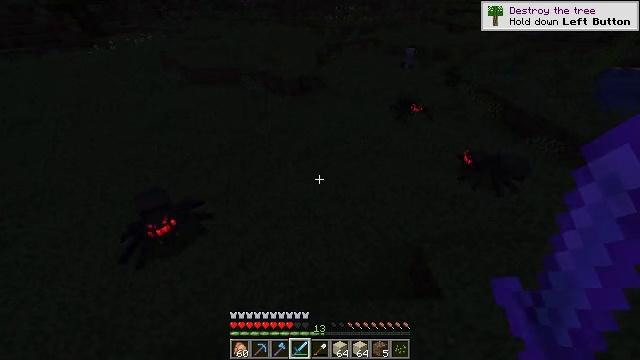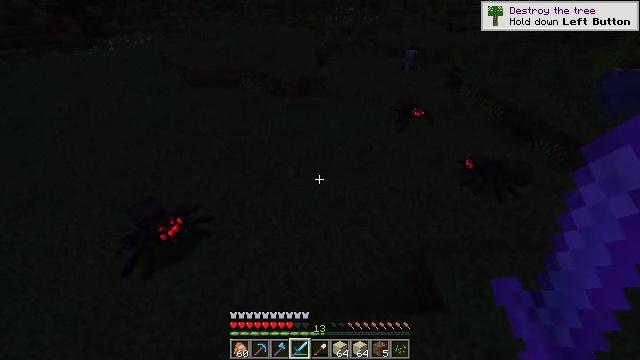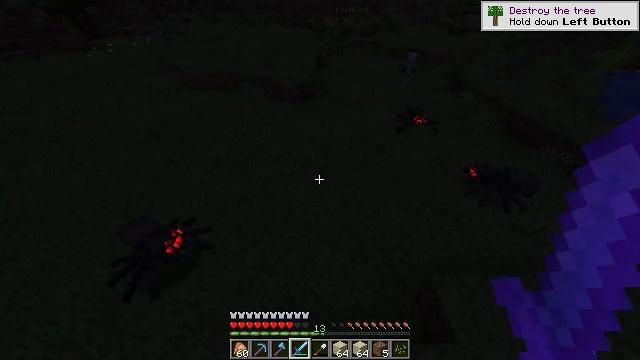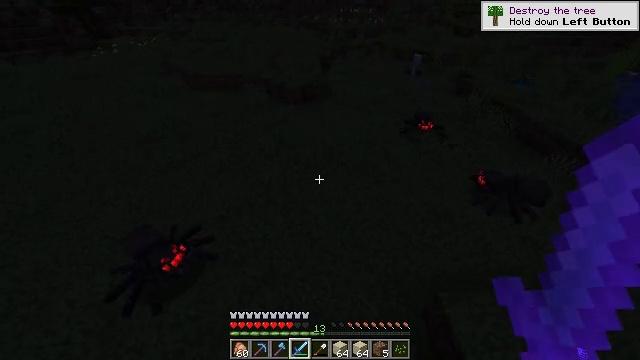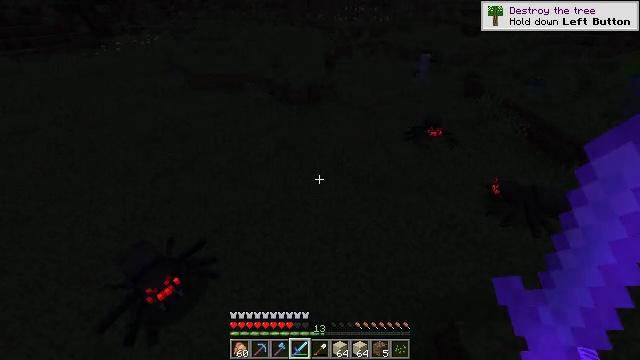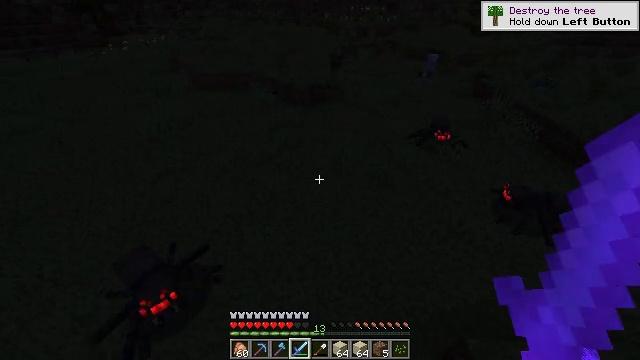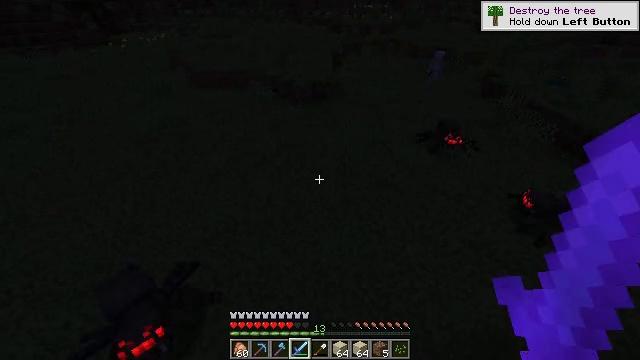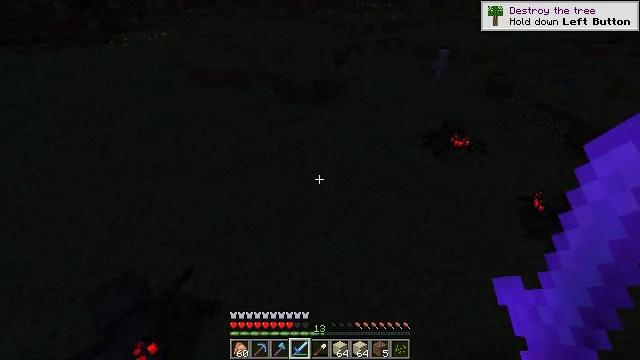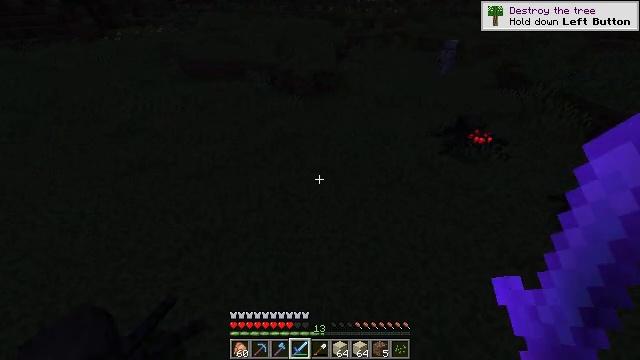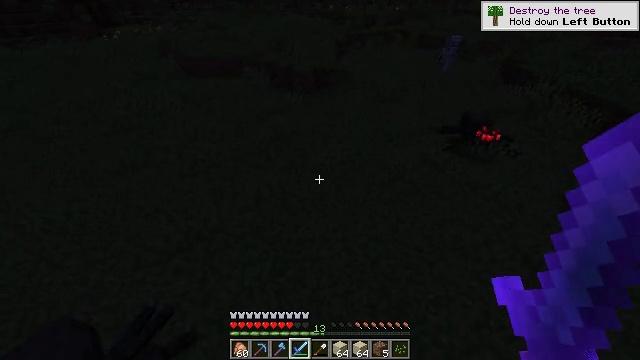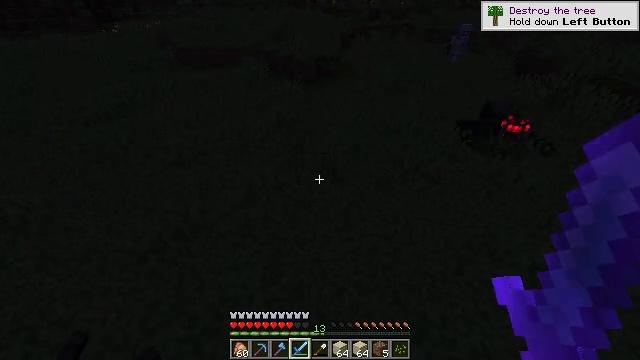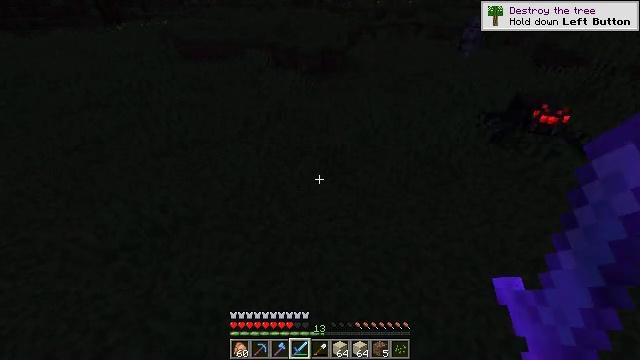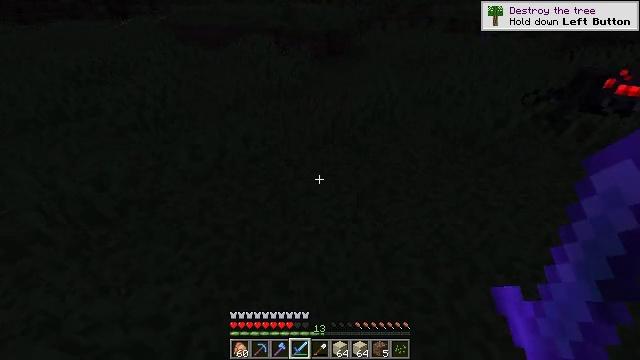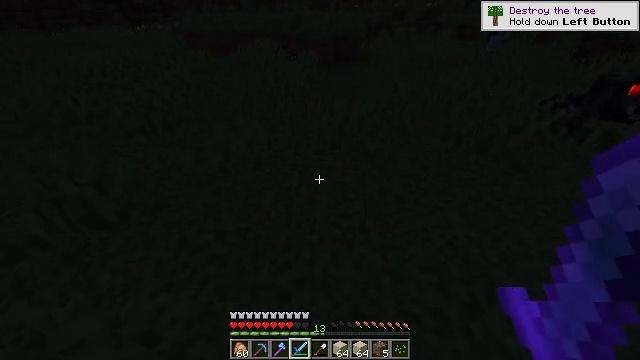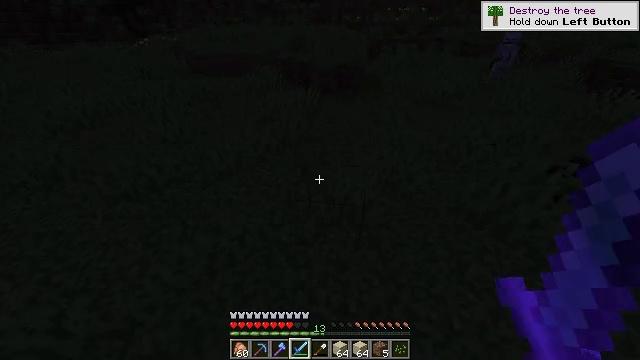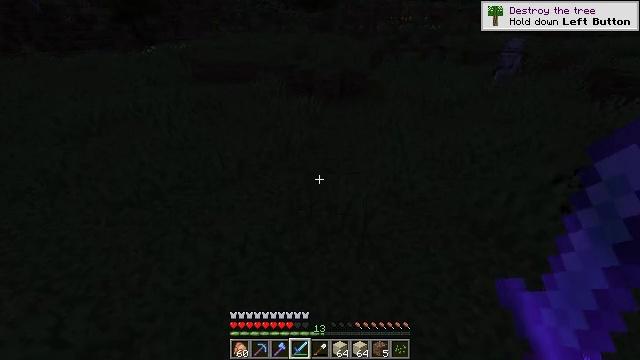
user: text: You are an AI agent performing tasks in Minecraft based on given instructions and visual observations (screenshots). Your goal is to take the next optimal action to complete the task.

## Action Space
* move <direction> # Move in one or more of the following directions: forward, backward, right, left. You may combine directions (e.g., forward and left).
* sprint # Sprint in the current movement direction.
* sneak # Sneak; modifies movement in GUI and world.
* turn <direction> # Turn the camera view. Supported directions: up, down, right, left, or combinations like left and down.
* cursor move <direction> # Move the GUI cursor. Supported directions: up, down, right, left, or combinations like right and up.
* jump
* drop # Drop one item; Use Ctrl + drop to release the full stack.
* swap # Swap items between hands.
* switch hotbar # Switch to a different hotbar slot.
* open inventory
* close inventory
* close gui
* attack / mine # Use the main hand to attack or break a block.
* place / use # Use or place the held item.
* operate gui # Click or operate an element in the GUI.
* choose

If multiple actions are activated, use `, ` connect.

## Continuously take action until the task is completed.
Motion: motion action
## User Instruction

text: Remove oak leaves from branches.
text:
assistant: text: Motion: move forward, sprint, jump
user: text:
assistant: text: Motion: move forward, jump
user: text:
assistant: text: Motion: move forward, jump
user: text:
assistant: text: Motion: move forward, jump
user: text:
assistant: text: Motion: move forward, turn left, jump
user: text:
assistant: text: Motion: move forward, jump
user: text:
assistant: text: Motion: move forward, jump
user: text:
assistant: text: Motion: move forward, jump
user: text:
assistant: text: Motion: move forward, jump
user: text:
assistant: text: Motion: move forward, jump
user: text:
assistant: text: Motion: move forward, sprint, turn left, jump
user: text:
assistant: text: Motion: move forward, sprint, turn left, jump
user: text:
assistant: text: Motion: move forward, sprint, turn left and up, jump
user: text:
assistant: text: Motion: move forward, sprint, jump
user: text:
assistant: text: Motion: move forward, sprint, turn up, jump
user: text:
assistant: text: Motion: move forward, sprint, turn up, jump
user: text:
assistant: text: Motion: move forward, turn up, jump
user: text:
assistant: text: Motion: move forward, turn up, jump
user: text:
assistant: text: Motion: move forward, jump
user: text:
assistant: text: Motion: move forward, jump
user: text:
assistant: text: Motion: move forward, jump
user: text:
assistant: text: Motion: move forward, jump
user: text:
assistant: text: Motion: move forward, jump
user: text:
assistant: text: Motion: move forward, sprint, jump
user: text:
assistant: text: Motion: move forward, sprint, jump
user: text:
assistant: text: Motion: move forward, sprint, jump
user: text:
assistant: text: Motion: move forward, sprint, jump
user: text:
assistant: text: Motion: move forward, sprint, jump
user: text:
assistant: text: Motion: move forward, jump
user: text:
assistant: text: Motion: move forward, jump